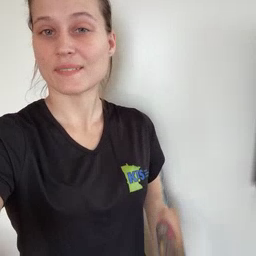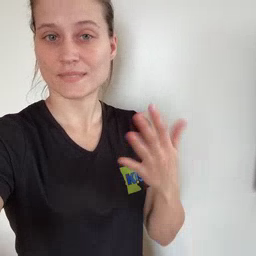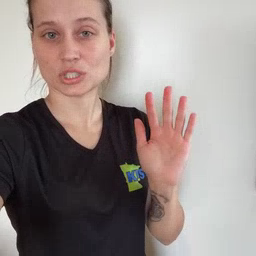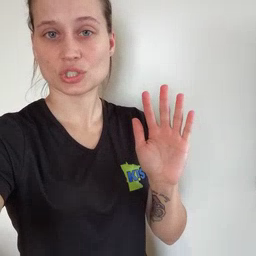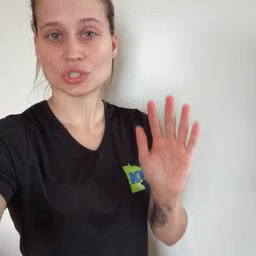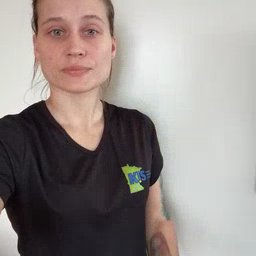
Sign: finish